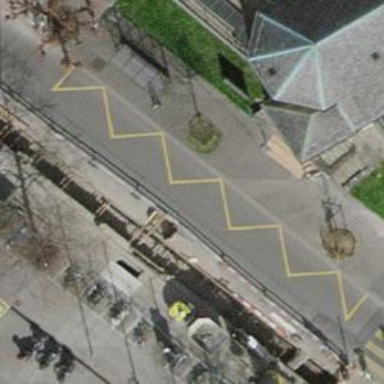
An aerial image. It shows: Platform with asphalt surface and shelter. It is designed for public transport.